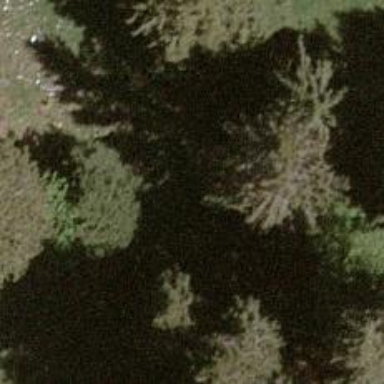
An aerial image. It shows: Single tag "natural: tree."